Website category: restaurant
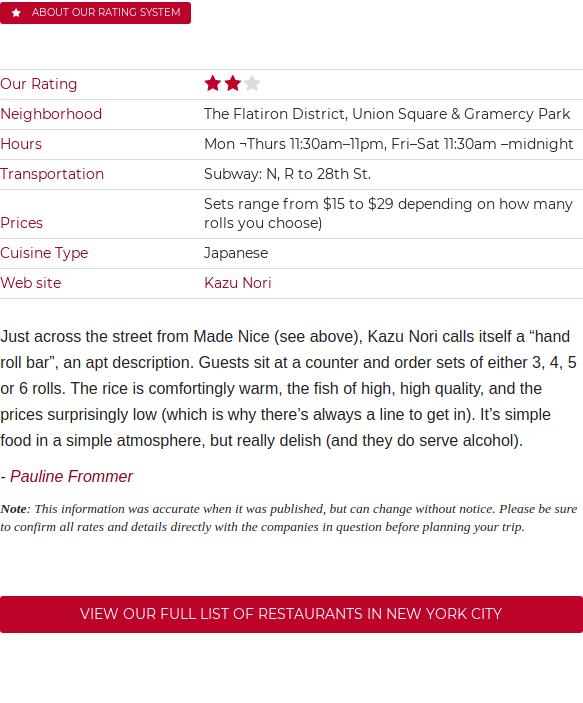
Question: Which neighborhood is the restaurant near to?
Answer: The Flatiron District, Union Square & Gramercy Park

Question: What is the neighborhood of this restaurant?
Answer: The Flatiron District, Union Square & Gramercy Park

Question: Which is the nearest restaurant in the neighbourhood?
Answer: The Flatiron District, Union Square & Gramercy Park

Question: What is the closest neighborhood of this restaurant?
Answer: The Flatiron District, Union Square & Gramercy Park

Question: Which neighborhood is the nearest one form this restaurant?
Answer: The Flatiron District, Union Square & Gramercy Park

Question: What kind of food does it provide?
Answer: Japanese

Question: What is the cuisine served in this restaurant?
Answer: Japanese

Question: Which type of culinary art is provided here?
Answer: Japanese

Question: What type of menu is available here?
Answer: Japanese

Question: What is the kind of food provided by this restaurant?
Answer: Japanese

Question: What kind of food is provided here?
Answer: Japanese

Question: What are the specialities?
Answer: Japanese

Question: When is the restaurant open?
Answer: Mon ¬Thurs 11:30am11pm, FriSat 11:30am midnight

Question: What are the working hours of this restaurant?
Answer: Mon ¬Thurs 11:30am11pm, FriSat 11:30am midnight

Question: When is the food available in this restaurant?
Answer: Mon ¬Thurs 11:30am11pm, FriSat 11:30am midnight

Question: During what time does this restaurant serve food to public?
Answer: Mon ¬Thurs 11:30am11pm, FriSat 11:30am midnight

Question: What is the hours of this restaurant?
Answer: Mon ¬Thurs 11:30am11pm, FriSat 11:30am midnight

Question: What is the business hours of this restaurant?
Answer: Mon ¬Thurs 11:30am11pm, FriSat 11:30am midnight

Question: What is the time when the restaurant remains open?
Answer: Mon ¬Thurs 11:30am11pm, FriSat 11:30am midnight

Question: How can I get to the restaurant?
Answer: Subway: N, R to 28th St.

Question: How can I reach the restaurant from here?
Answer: Subway: N, R to 28th St.

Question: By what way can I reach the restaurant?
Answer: Subway: N, R to 28th St.

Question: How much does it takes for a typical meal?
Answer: Sets range from $15 to $29 depending on how many rolls you choose)

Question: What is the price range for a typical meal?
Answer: Sets range from $15 to $29 depending on how many rolls you choose)

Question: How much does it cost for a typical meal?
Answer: Sets range from $15 to $29 depending on how many rolls you choose)

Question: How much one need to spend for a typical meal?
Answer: Sets range from $15 to $29 depending on how many rolls you choose)